Question: I am using unicode symbol for BOLD up & down arrow from this link <URL>
But its showing blue box around the arrow as shown in below screenshot

My code is as below
'''
NSString *strMore = @"⬆️" ;
NSString *strLess = @"⬇️" ;
self.lblMore.text = strMore;
self.lblLess.text = strLess;
'''
Can anybody tell me what is going wrong ?
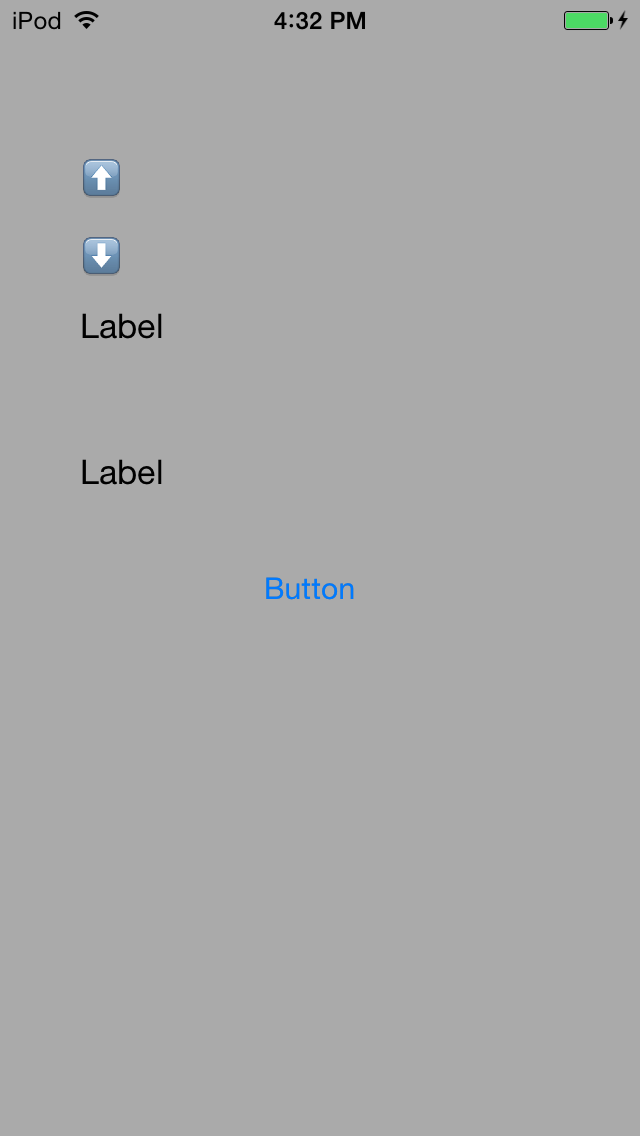
Answer: The arrow with the blue box around it, is the 'Emoji' arrow with the same Unicode. Open Character Viewer on OS X (Control + Option + Space) to look up the codes and check the Unicode for the 'Arrows' section from the left pane. Using that unicode should fix the issue as it won't mess with the Emoji arrow codes!
Sorry, I don't have access to a Mac at the moment, therefore I couldn't look up the code myself. Apparently if you add '' to your unicode, that'll avoid the Emoji. So in your case:
Instead of:
'''
NSString *strMore = @"⬆️" ; //This will map the character to the Emoji icon; the blue up arrow.
NSString *strLess = @"⬇️" ; //This will map the character to the Emoji icon; the blue down arrow.
'''
Write:
'''
NSString *strMore = @"⬆️" ; //This will disable Emoji character mapping and will display the proper unicode character, the black up arrow here.
NSString *strLess = @"⬇️" ; //This will disable Emoji character mapping and will display the proper unicode character, the black down arrow here.
'''
Let me know if that works!
Glad it worked! Didn't want to reference before making sure it works. Apparently this is mentioned in Apple's Developer forum for the paid developers. It's also mentioned in <URL>.